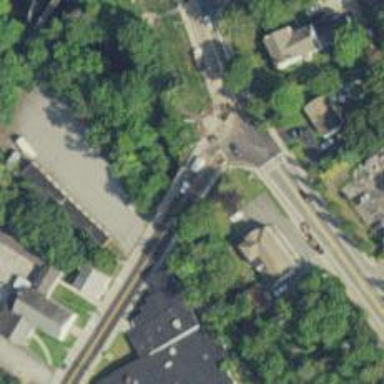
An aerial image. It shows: Secondary road crossing bridge.